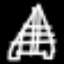
Label: The Eiffel Tower